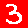
Digit: 3